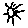
Label: sun